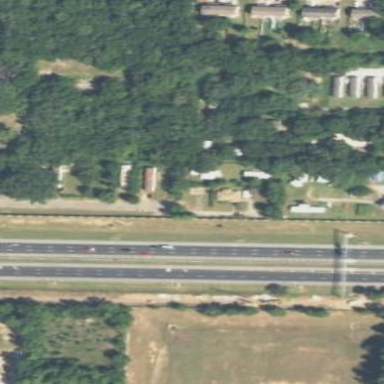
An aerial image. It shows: Residential area known as trailer park.